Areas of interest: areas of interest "China Metasequoia Botanical Garden"
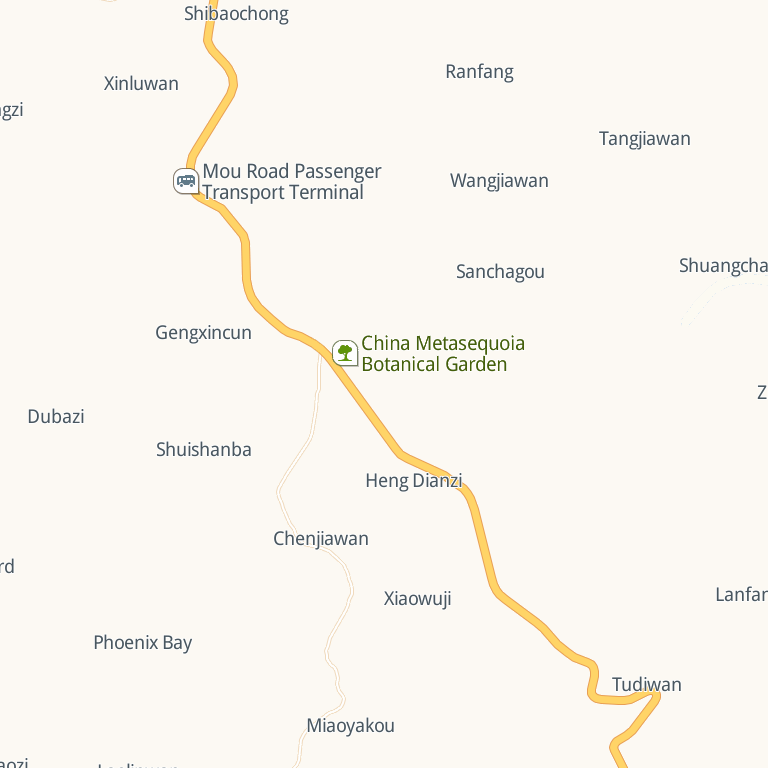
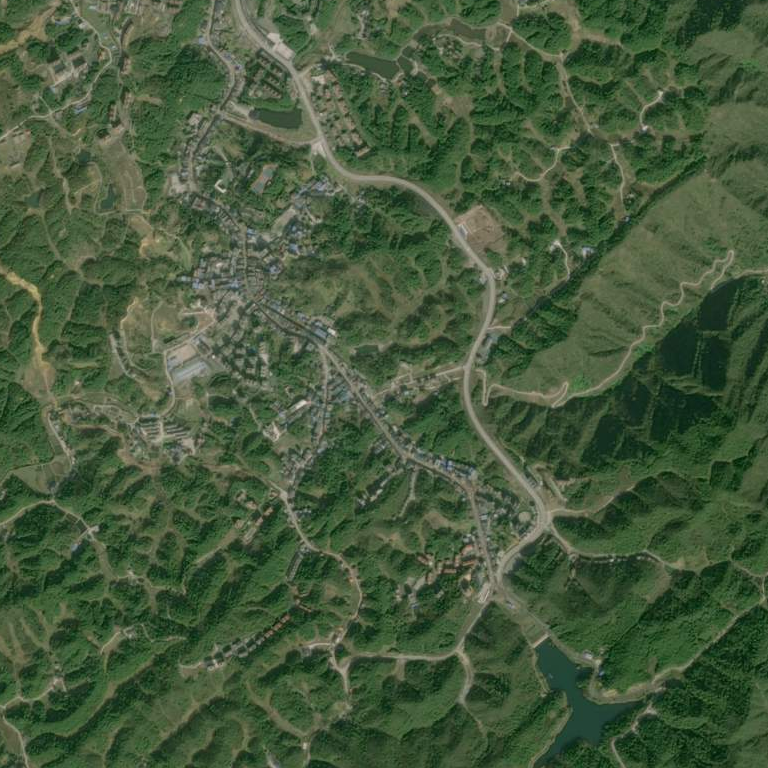